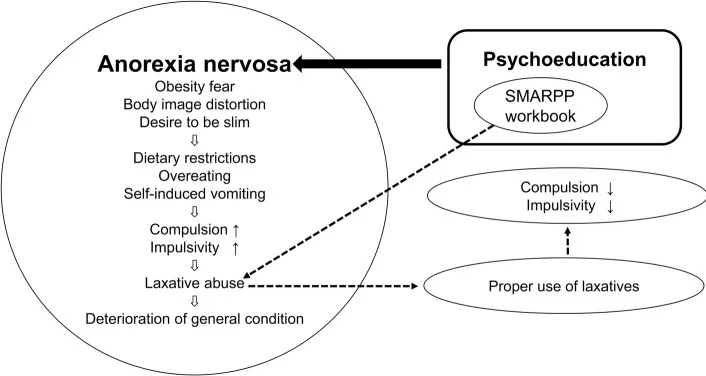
Mechanism of action of the SMARPP workbook.
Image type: chart (chart)